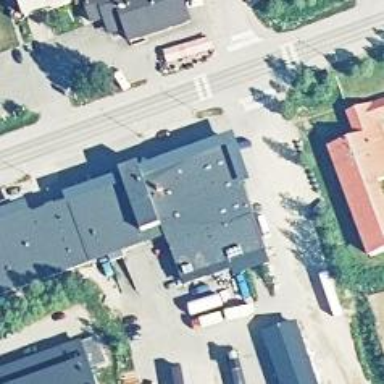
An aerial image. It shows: Convenience shop.